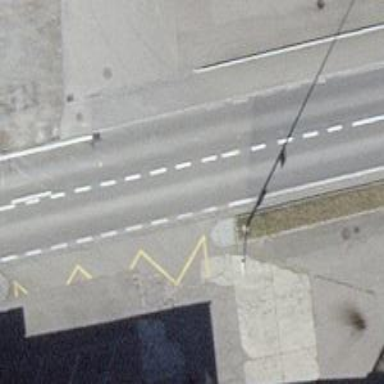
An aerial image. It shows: Public transport stop position.